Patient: sex M, age 45
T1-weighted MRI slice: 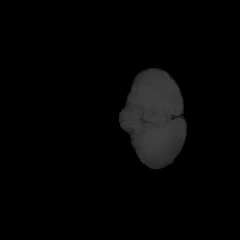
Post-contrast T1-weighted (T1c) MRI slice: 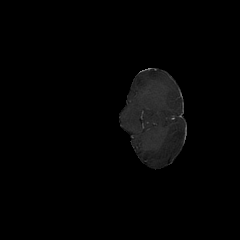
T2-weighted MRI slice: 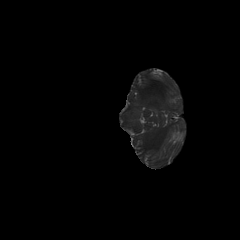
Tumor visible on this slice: no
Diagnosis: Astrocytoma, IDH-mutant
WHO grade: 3